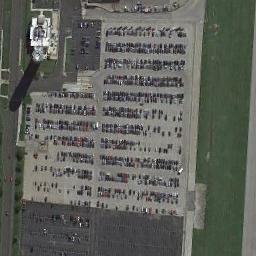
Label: parking_lot